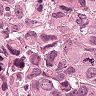
Metastatic tissue present: yes